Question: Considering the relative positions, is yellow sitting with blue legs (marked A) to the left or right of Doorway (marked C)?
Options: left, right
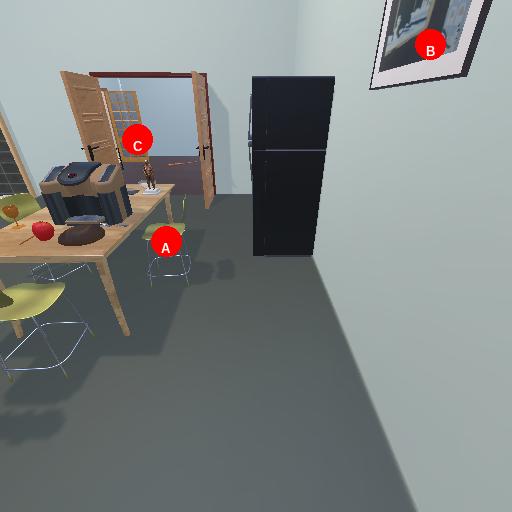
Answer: left